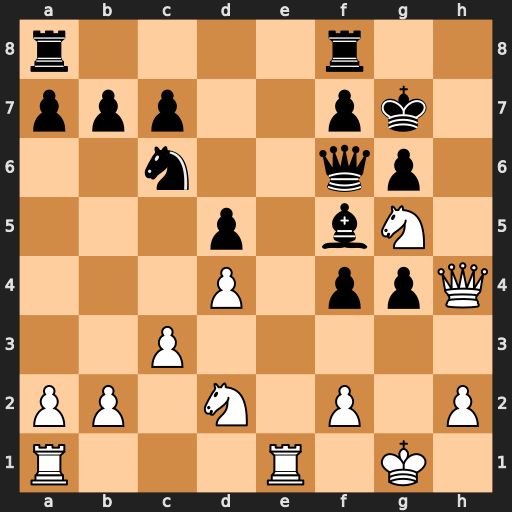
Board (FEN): r4r2/ppp2pk1/2n2qp1/3p1bN1/3P1ppQ/2P5/PP1N1P1P/R3R1K1
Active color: w
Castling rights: -
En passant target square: -
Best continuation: Qh7#